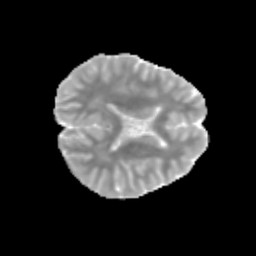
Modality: MD
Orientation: axial
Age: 11
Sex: female
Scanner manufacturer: siemens
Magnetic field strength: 3 T
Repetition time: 3.8 s
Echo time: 0.07 s